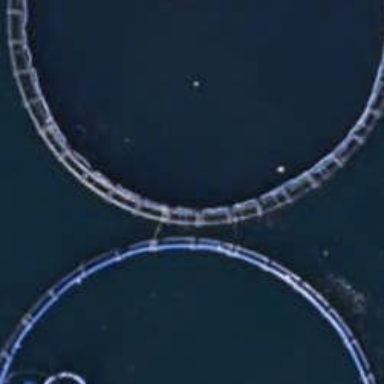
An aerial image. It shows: Man-made mussel raft.